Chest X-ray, AP view. Patient: 65 years old, sex M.
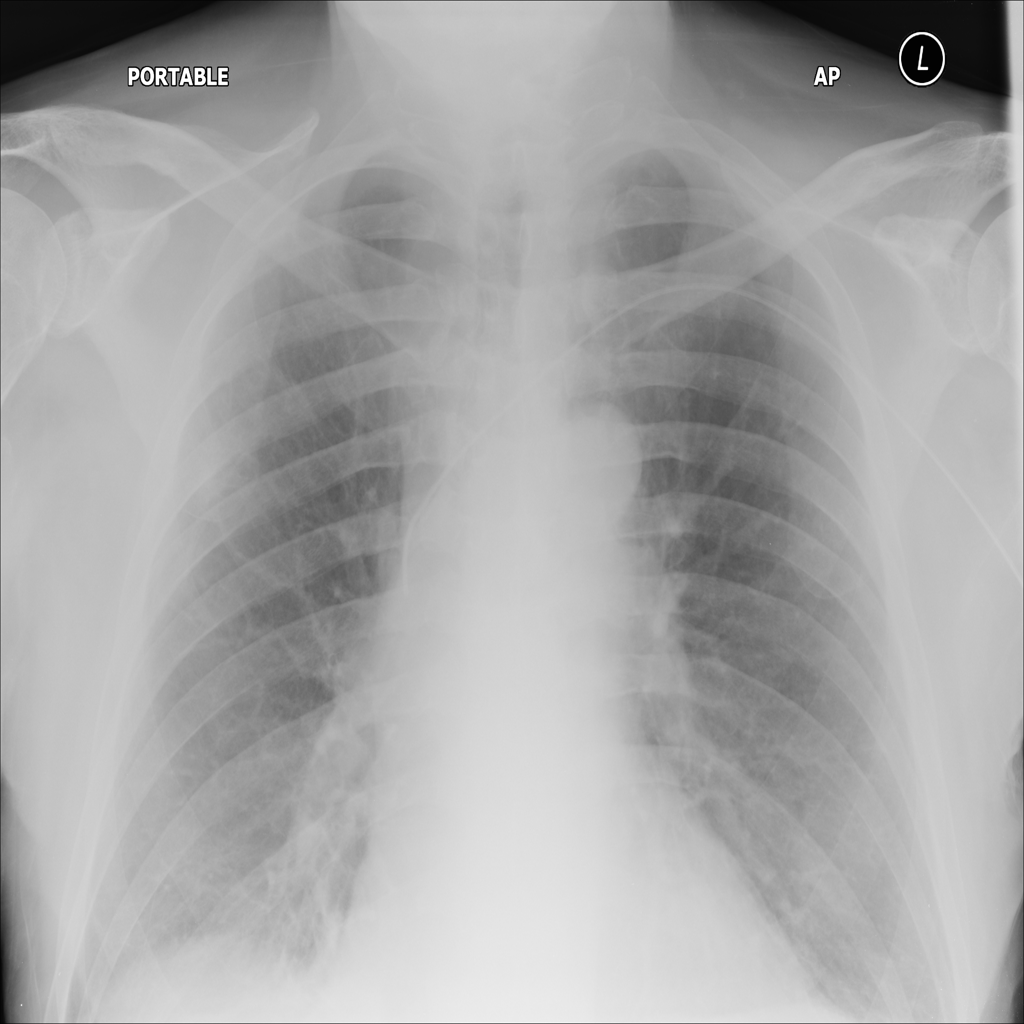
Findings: No Finding